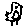
Label: bird